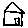
Label: house